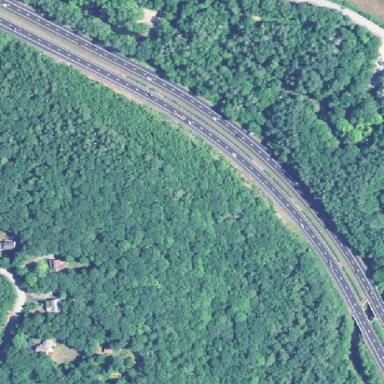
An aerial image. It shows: Beautiful woodland area.